Question: I'm working on my project in php [handling students attendance system]. I have a list of students along with their unique id['jntuno'] and I need to create a database in mysql for storing the daily attendance of each student for each subject. So I created my tables in this way :
I have a table 'students' in mysql with the following fields and data in it :

now I want to create a new table with the each of the values in the 'jntuno' field as a columns of my new table.
I want my new table [let us name it 'attendance'] to have columns like this :
'''
+------------+-----------+----------+-----------+-----------+
|11341A0501 |11341A0502 |11341A0503|11341A0504 |11341A0505 |......
+------------+-----------+----------+-----------+-----------+
| | | | | |
'''
I will later add 3 fields to the 'attendance' table namely :
-> 'date'[the date on which a particular subject is taught] ,
->'subject'[the name of the subject taught] and
->'hours taught'[the number of hours for which a particular subject is taught(can be 1 or 2 or 3 ... upto 6)]
every 'subject' taught on a particular 'date' will be adding a new 'row' to the 'attendance' table
'''
+------------+-----------+-----------------+------------+-----------+----------+-----------+-----------+
|date |subject | classes taught |11341A0501 |11341A0502 |11341A0503|11341A0504 |11341A0505 |..
+------------+-----------+-----------------+------------+-----------+----------+-----------+-----------+
|2013-09-31 |OOPS |3 |2 |3 |0 |1 |3 |
'''
I choose the tables in this way so that the entry of attendance into the table would be more faster.
But many call this a . So please suggest me if there's some other good and efficient database design for my problem
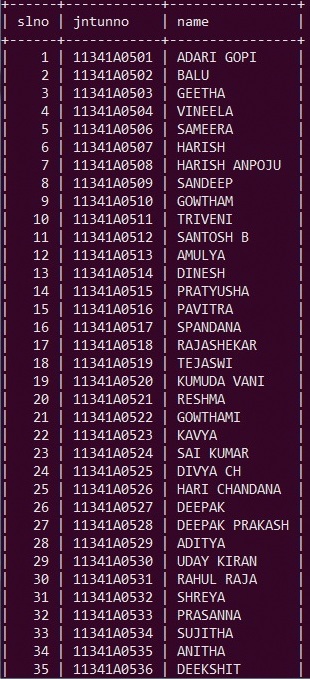
Answer: Create the new table with the following statements:
'''
select @s:=concat('create table students_col (',group_concat(jntunno,' CHAR(10)' order by slno),')') from students;
prepare stmt from @s;
execute stmt;
deallocate prepare stmt;
'''
observe how the 'CREATE TABLE' is constructed using the 'group_concat'
Demo: <URL>
In case you also want to insert the names, this is the statement to it:
'''
select @s:=concat('insert into students_col values (',group_concat(concat('"',name,'"') order by slno),')') from students;
prepare stmt from @s;
execute stmt;
deallocate prepare stmt;
select * from students_col;
'''
Here is my whole trail:
'''
mysql> drop table if exists students;
Query OK, 0 rows affected (0.00 sec)
mysql> create table students (slno integer, jntunno char(10), name varchar(50));
Query OK, 0 rows affected (0.07 sec)
mysql> insert into students values (1,'1134A0501','ADARI GOPI');
Query OK, 1 row affected (0.00 sec)
mysql> insert into students values (2,'1134A0502','BALU');
Query OK, 1 row affected (0.00 sec)
mysql> insert into students values (3,'1134A0503','GEETHA');
Query OK, 1 row affected (0.00 sec)
mysql> drop table if exists students_col;
Query OK, 0 rows affected (0.00 sec)
mysql> select @s:=concat('create table students_col (',group_concat(jntunno,' CHAR(10)' order by slno),')') from students;
+-----------------------------------------------------------------------------------------------+
| @s:=concat('create table students_col (',group_concat(jntunno,' CHAR(10)' order by slno),')') |
+-----------------------------------------------------------------------------------------------+
| create table students_col (1134A0501 CHAR(10),1134A0502 CHAR(10),1134A0503 CHAR(10)) |
+-----------------------------------------------------------------------------------------------+
1 row in set (0.00 sec)
mysql> prepare stmt from @s;
Query OK, 0 rows affected (0.00 sec)
Statement prepared
mysql> execute stmt;
Query OK, 0 rows affected (0.21 sec)
mysql> deallocate prepare stmt;
Query OK, 0 rows affected (0.01 sec)
mysql>
mysql> select @s:=concat('insert into students_col values (',group_concat(concat('"',name,'"') order by slno),')') from students;
+------------------------------------------------------------------------------------------------------+
| @s:=concat('insert into students_col values (',group_concat(concat('"',name,'"') order by slno),')') |
+------------------------------------------------------------------------------------------------------+
| insert into students_col values ("ADARI GOPI","BALU","GEETHA") |
+------------------------------------------------------------------------------------------------------+
1 row in set (0.00 sec)
mysql> prepare stmt from @s;
Query OK, 0 rows affected (0.00 sec)
Statement prepared
mysql> execute stmt;
Query OK, 1 row affected (0.00 sec)
mysql> deallocate prepare stmt;
Query OK, 0 rows affected (0.00 sec)
mysql>
mysql> select * from students_col;
+------------+-----------+-----------+
| 1134A0501 | 1134A0502 | 1134A0503 |
+------------+-----------+-----------+
| ADARI GOPI | BALU | GEETHA |
+------------+-----------+-----------+
1 row in set (0.00 sec)
mysql>
'''